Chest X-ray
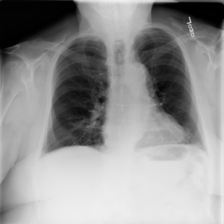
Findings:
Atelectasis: negative
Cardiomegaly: negative
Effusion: negative
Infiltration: negative
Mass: negative
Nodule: negative
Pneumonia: negative
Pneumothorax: negative
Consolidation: negative
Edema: negative
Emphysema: negative
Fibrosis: negative
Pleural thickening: negative
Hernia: negative